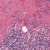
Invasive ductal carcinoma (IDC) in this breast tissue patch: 0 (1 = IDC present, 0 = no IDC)